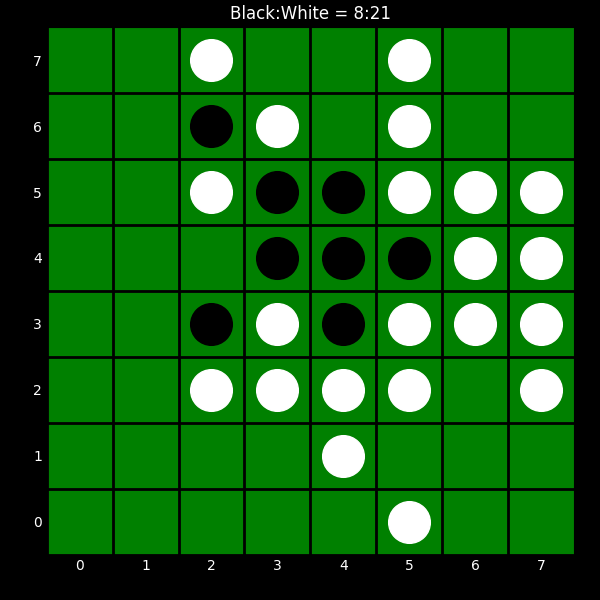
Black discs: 8
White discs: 21